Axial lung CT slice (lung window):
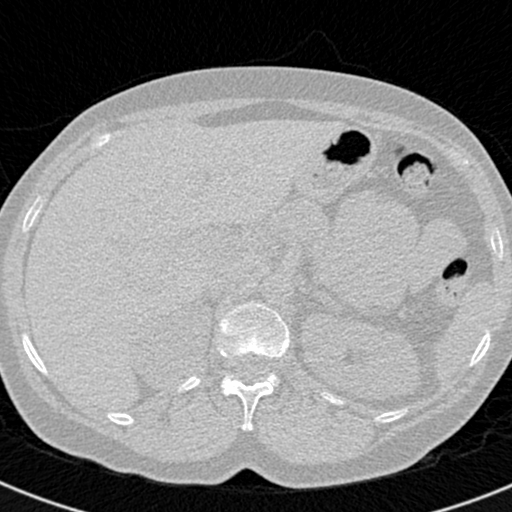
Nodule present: no